Question: I am trying to get image from canvas. PNG image is coming properly but the JPEG is producing a problem. I attached image here.First image is my canvas.Followed by PNG then JPEG.So i want my JPEG image with white background or i need a solution for PNG to JPEG conversion in JS
'''
canvas = $('.jSignature')[0];
imgData = canvas.toDataURL();
imgDatajpeg = canvas.toDataURL("image/jpeg");
$(".sigCapHolder").append('<img src='+imgData+' /> ')
$(".sigCapHolder").append('<img src='+imgDatajpeg+' /> ')
'''
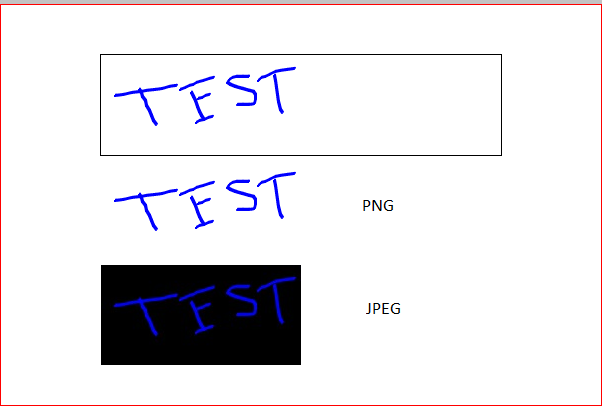
Answer: # Cause
The reason for this to happen is due to canvas being transparent. However the transparancy color is black with a transparent alpha-channel so it won't show on screen.
JPEG on the other side doesn't support alpha-channel so that black color which is the default is stripped of its alpha channel leaving a black background.
You PNG supports alpha-channel so it is compatible with the way canvas work.
# Solution
To get around this you will have to manually draw in a white background on the canvas you draw in the image:
'''
var canvas = $('.jSignature')[0];
var ctx = canvas.getContext('2d');
ctx.fillStyle = '#fff'; /// set white fill style
ctx.fillRect(0, 0, canvas.width, canvas.height);
/// draw image and then use toDataURL() here
'''